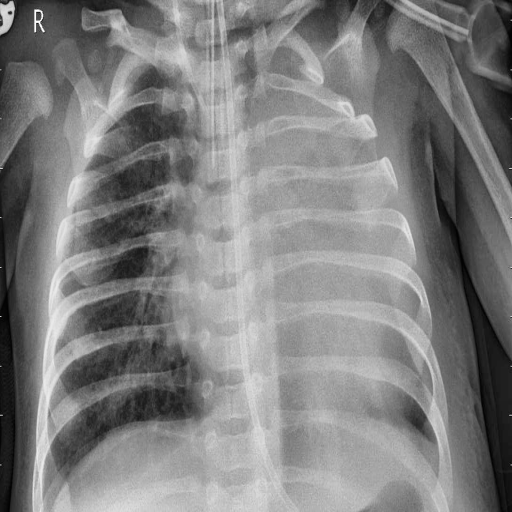
Finding: PNEUMONIA